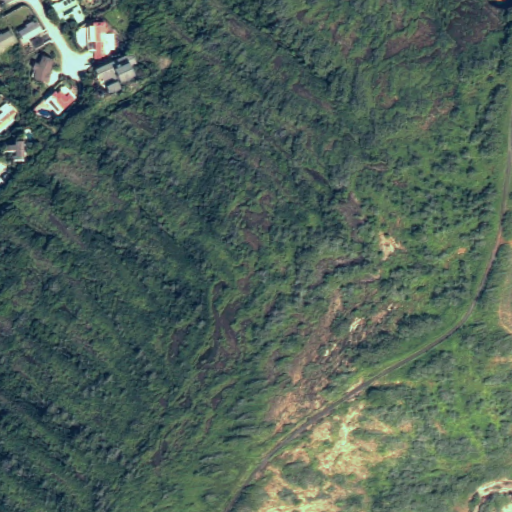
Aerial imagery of crater(s) in Hawaii named Nono‘ula containing only unknown